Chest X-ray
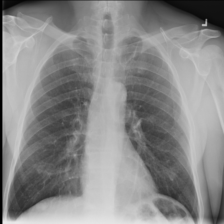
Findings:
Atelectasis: negative
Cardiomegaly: negative
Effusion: negative
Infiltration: positive
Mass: negative
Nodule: positive
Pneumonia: negative
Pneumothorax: negative
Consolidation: negative
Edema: negative
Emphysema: negative
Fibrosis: negative
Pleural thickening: negative
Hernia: negative